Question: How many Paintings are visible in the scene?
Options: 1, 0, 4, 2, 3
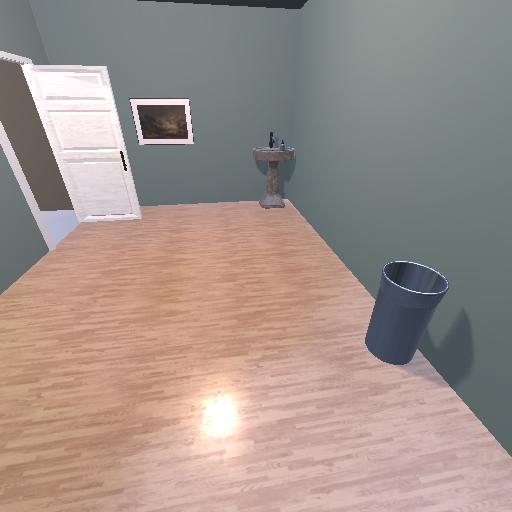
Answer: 1